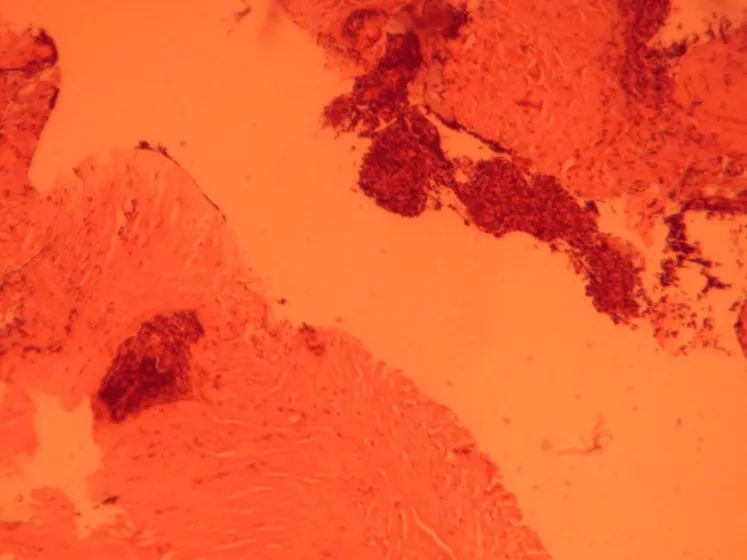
Pathology specimen showing thymoma type B2.
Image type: pathology (h&e)